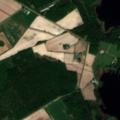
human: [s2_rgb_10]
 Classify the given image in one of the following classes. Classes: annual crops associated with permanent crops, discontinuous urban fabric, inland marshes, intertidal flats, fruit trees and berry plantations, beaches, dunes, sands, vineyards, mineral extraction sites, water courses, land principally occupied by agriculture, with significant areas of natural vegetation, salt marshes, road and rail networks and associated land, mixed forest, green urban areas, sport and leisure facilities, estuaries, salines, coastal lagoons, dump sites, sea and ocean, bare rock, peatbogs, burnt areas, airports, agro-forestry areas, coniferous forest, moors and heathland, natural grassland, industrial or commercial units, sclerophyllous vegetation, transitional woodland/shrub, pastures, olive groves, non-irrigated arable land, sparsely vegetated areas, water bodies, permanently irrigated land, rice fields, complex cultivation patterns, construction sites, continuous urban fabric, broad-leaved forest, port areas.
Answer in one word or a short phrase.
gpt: non-irrigated arable land, mixed forest, water bodies